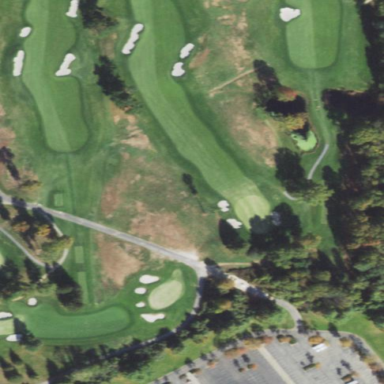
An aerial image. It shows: Golf fairway surrounded by grass.